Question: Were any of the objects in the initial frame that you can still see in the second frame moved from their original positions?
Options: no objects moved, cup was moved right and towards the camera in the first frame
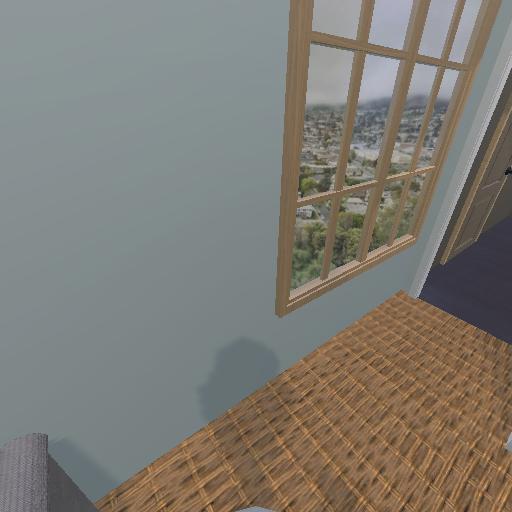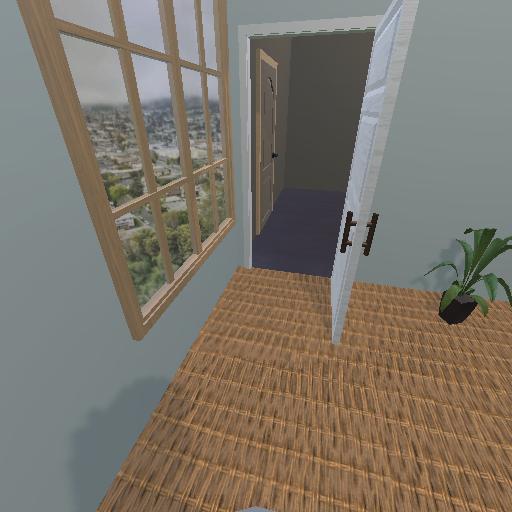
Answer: no objects moved